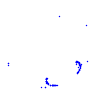
Particle: proton